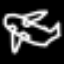
Label: airplane